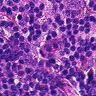
Metastatic tissue present: no